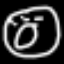
Label: donut